Question: I'm trying to get religion with the new year and one of the things on my checklist is having a symbol server.
I'm using Visual Studio Team Services for both my source control and build controller.
I see where I'm supposed to enter the "Path To Publish Symbols"

But I don't know what goes in that field. Does Visual Studio Team Services automatically create a default Symbol Server I'm supposed to use and if so what is that path. If not what's the process for deploying a Symbol Server within Visual Studio Team Services?
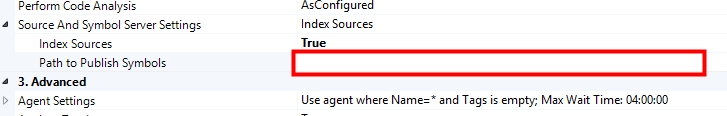
Answer: Visual Studio Team Services doesn't currently have Symbol Server support built-in to host the symbol server itself. You may be interested in <URL> so feel free to add votes to it.
Essentially, if you have your own build servers connected to Visual Studio Team Services, you'll want to give the UNC file path for your symbol server file share whether that exists on-premises or in the cloud (like in an Azure IaaS VM).
For anyone interested in learning more about this capability in TFS, I have a blog post here: <URL>